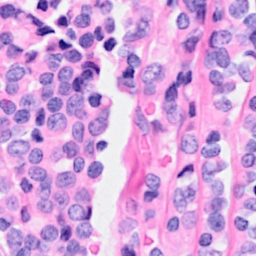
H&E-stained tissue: Breast